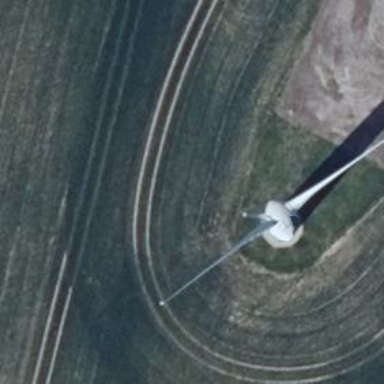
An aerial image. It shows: Wind power generator employing wind turbines.